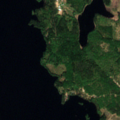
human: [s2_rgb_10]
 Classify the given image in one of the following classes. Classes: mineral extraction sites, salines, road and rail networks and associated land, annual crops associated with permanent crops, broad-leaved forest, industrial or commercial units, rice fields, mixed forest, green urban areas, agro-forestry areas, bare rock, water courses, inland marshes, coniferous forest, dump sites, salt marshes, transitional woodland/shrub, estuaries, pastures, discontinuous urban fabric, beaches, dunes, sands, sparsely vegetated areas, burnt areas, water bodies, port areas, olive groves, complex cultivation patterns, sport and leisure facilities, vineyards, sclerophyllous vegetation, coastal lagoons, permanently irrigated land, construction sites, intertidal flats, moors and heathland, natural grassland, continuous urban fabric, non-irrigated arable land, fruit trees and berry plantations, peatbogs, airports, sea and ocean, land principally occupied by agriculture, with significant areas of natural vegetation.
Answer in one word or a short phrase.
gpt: coniferous forest, mixed forest, transitional woodland/shrub, water bodies